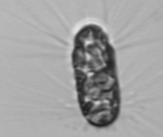
Label: Corethron_hystrix